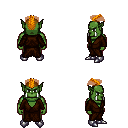
a pixel art fantasy rpg character, male body template, orc, green skin, brown robe, magenta pants, dark blonde short mohawk hairstyle, metal boots, four views (front, back, left, right), 2x2 character sprite sheet, small pixel art, hard edges, no anti-aliasing